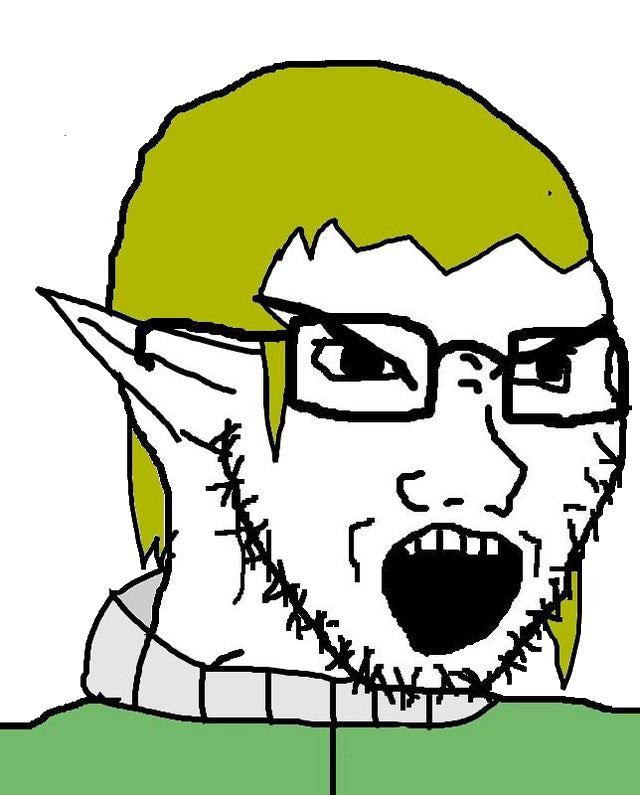
Label: 5_Soyjak